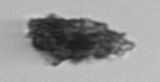
Label: detritus